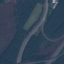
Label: Highway